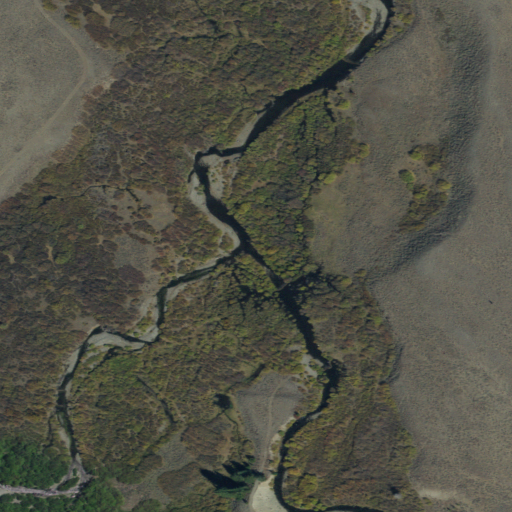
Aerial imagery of valley in Idaho named Muldoon Canyon containing herbaceous wetlands, shrub, evergreen forest, woody wetlands, and grassland